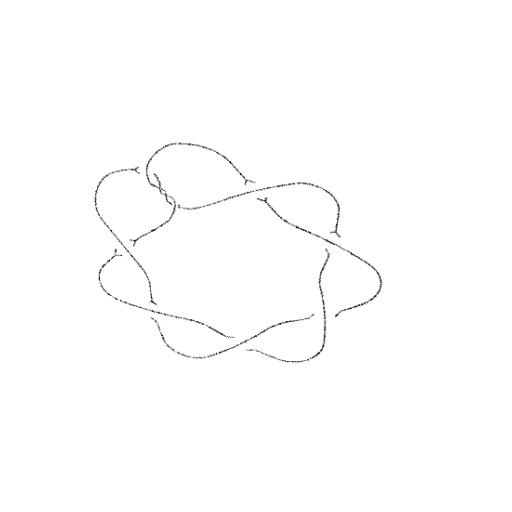
Crossing number: 10